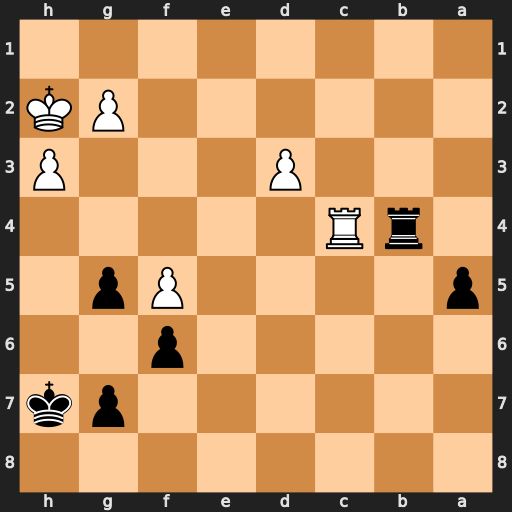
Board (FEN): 8/6pk/5p2/p4Pp1/1rR5/3P3P/6PK/8
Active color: b
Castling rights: -
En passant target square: -
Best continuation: Rxc4 dxc4 Kg8